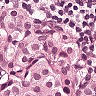
Metastatic tissue present: yes